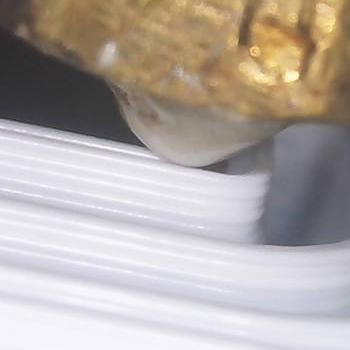
Flow rate: 66%